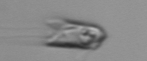
Label: Chrysochromulina_lanceolata